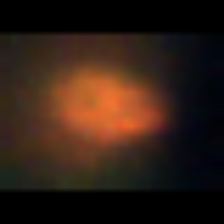
Taxon: NanoPlankton
Group: Other